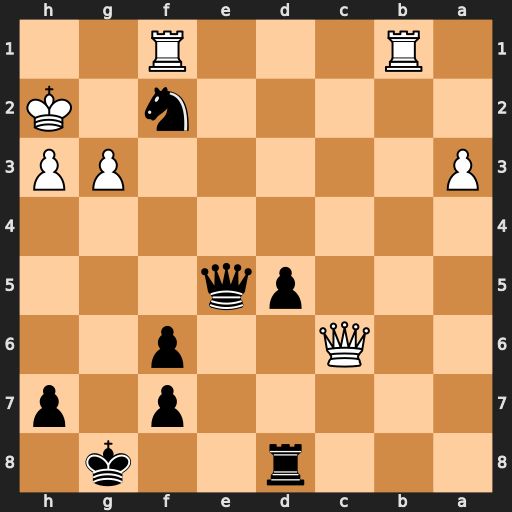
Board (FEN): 3r2k1/5p1p/2Q2p2/3pq3/8/P5PP/5n1K/1R3R2
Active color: b
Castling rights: -
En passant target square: -
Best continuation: Qe2 Kg1 Nxh3+ Kh1 Nf2+ Rxf2 Qxf2